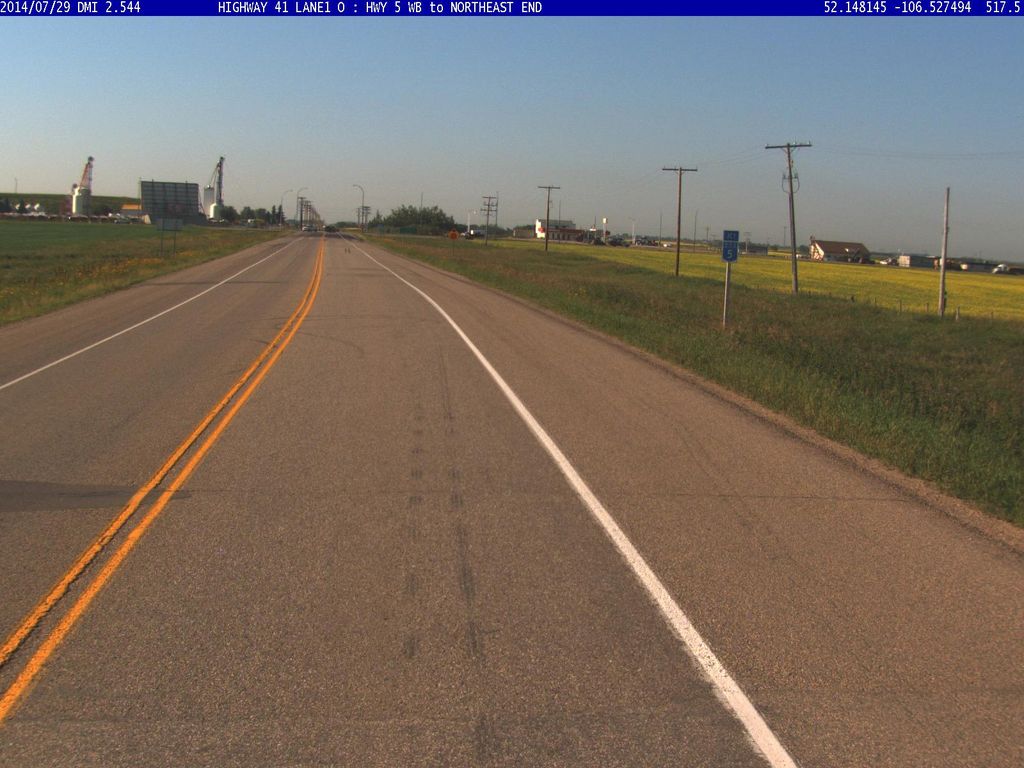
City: saskatoon